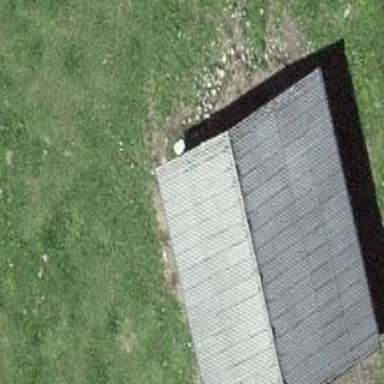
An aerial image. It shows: Cabin is depicted in the image.